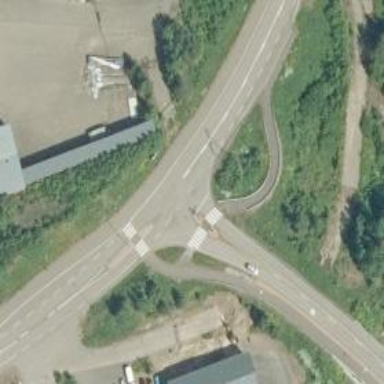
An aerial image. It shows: Secondary road with asphalt surface leading to roundabout.